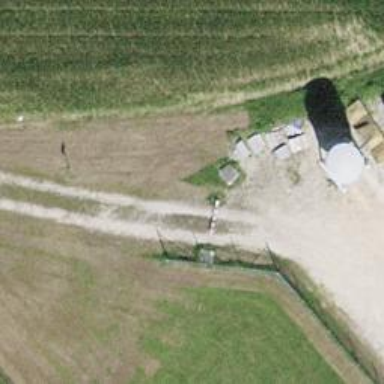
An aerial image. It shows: Swing gate barrier.